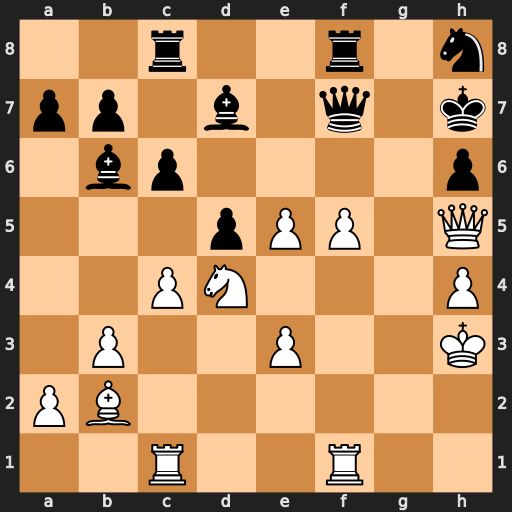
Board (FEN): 2r2r1n/pp1b1q1k/1bp4p/3pPP1Q/2PN3P/1P2P2K/PB6/2R2R2
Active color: w
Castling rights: -
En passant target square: -
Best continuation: Qxf7+ Nxf7 e6